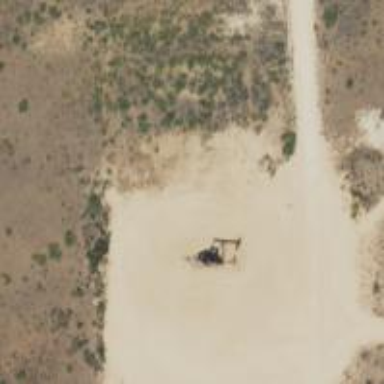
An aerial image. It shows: Petroleum well.